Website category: sports
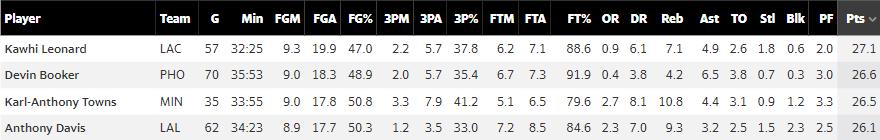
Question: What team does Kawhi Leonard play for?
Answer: LAC

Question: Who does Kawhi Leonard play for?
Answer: LAC

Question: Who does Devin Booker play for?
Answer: PHO

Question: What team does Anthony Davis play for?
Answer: LAL

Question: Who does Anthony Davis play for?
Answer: LAL

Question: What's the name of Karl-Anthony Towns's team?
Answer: MIN

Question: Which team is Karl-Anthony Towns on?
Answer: MIN

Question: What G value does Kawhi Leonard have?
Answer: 57

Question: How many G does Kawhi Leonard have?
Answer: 57

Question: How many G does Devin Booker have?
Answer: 70

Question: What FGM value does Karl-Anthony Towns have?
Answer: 9.0

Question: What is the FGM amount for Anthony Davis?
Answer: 8.9

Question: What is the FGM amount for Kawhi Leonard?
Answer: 9.3

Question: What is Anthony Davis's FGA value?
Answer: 17.7

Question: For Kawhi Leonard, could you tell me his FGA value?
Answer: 19.9

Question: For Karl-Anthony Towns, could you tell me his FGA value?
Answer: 17.8

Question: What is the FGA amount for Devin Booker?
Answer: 18.3

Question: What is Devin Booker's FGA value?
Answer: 18.3

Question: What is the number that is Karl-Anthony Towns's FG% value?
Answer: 50.8

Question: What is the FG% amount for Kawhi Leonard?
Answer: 47.0

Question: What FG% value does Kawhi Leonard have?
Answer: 47.0

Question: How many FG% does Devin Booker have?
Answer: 48.9

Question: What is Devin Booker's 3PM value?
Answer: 2.0

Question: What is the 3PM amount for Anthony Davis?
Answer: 1.2

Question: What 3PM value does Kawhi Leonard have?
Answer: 2.2

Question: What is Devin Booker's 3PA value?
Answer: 5.7

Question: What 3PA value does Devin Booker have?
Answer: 5.7

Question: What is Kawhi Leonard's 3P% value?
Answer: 37.8

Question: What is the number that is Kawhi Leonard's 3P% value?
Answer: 37.8

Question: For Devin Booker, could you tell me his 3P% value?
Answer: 35.4

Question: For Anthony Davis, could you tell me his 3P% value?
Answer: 33.0

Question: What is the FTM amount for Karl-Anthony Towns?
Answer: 5.1

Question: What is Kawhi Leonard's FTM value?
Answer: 6.2

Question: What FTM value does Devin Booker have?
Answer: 6.7

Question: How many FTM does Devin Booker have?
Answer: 6.7

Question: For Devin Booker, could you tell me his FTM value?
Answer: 6.7

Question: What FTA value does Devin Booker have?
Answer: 7.3

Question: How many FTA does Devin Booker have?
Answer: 7.3

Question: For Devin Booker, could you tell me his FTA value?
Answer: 7.3

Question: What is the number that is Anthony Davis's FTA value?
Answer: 8.5

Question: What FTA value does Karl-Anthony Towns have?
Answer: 6.5

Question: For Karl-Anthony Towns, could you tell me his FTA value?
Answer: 6.5

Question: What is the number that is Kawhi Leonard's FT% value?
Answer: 88.6

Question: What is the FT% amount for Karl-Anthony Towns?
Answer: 79.6

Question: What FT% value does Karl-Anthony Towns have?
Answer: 79.6

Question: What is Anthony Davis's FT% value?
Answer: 84.6

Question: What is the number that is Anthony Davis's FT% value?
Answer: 84.6

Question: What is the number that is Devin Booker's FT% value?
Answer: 91.9

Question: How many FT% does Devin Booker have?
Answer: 91.9

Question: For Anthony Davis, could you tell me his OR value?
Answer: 2.3

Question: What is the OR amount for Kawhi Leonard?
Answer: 0.9

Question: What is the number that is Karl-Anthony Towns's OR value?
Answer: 2.7

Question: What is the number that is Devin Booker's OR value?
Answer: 0.4

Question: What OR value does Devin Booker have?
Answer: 0.4

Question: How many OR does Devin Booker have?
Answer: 0.4

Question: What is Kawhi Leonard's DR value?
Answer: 6.1

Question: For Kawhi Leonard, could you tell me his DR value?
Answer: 6.1

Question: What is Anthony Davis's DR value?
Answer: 7.0

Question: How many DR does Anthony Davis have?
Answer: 7.0

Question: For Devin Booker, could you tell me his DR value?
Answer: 3.8

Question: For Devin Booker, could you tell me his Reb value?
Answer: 4.2

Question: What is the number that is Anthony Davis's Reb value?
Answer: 9.3

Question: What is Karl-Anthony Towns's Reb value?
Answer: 10.8

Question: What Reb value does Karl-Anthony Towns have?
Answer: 10.8